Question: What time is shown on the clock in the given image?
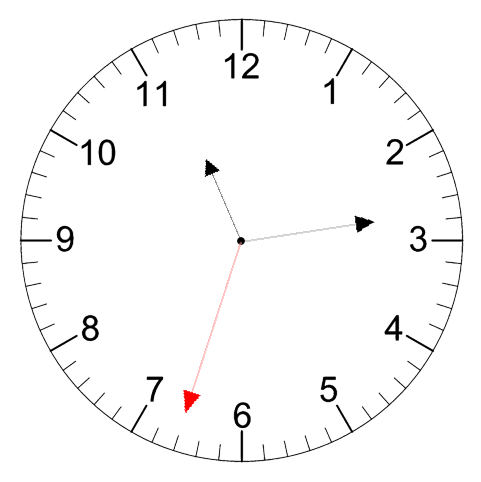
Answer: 11:13:33